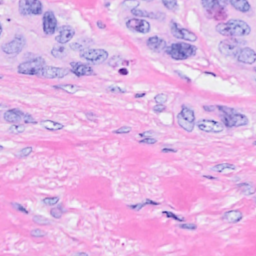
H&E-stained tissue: Breast